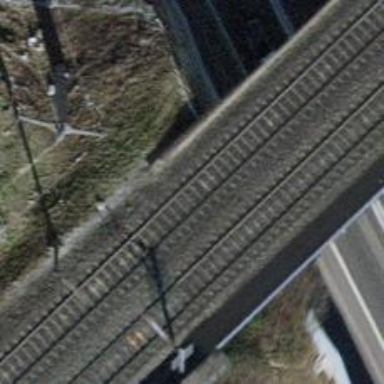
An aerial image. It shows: Railway with electrified contact lines.